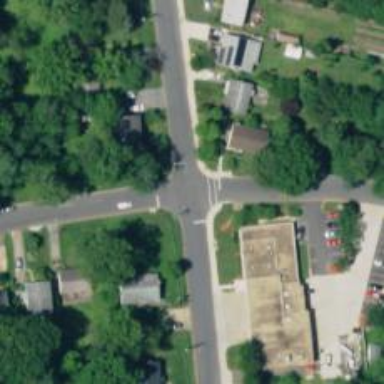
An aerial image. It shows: Road with stop sign.